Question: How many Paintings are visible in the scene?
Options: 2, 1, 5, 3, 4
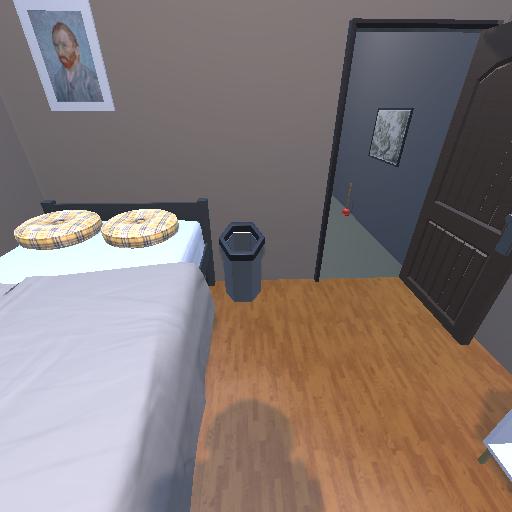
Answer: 2